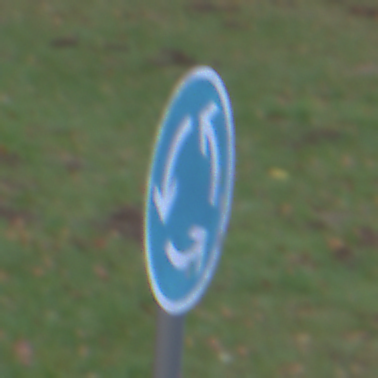
Verkehrszeichen: Kreisverkehr
Umgebung: Outdoor, Nature
Tageszeit: SunriseSunset
Wetter: PartlyCloudy
Licht: Natural
Jahreszeit: Autumn
Kontrast: LowContrast